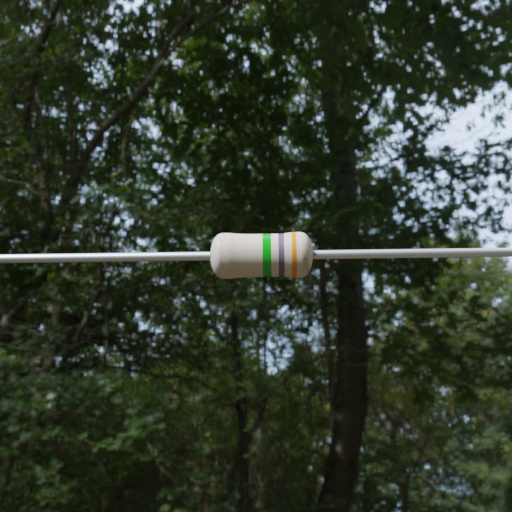
Resistor colour bands (in order): green, gray, orange